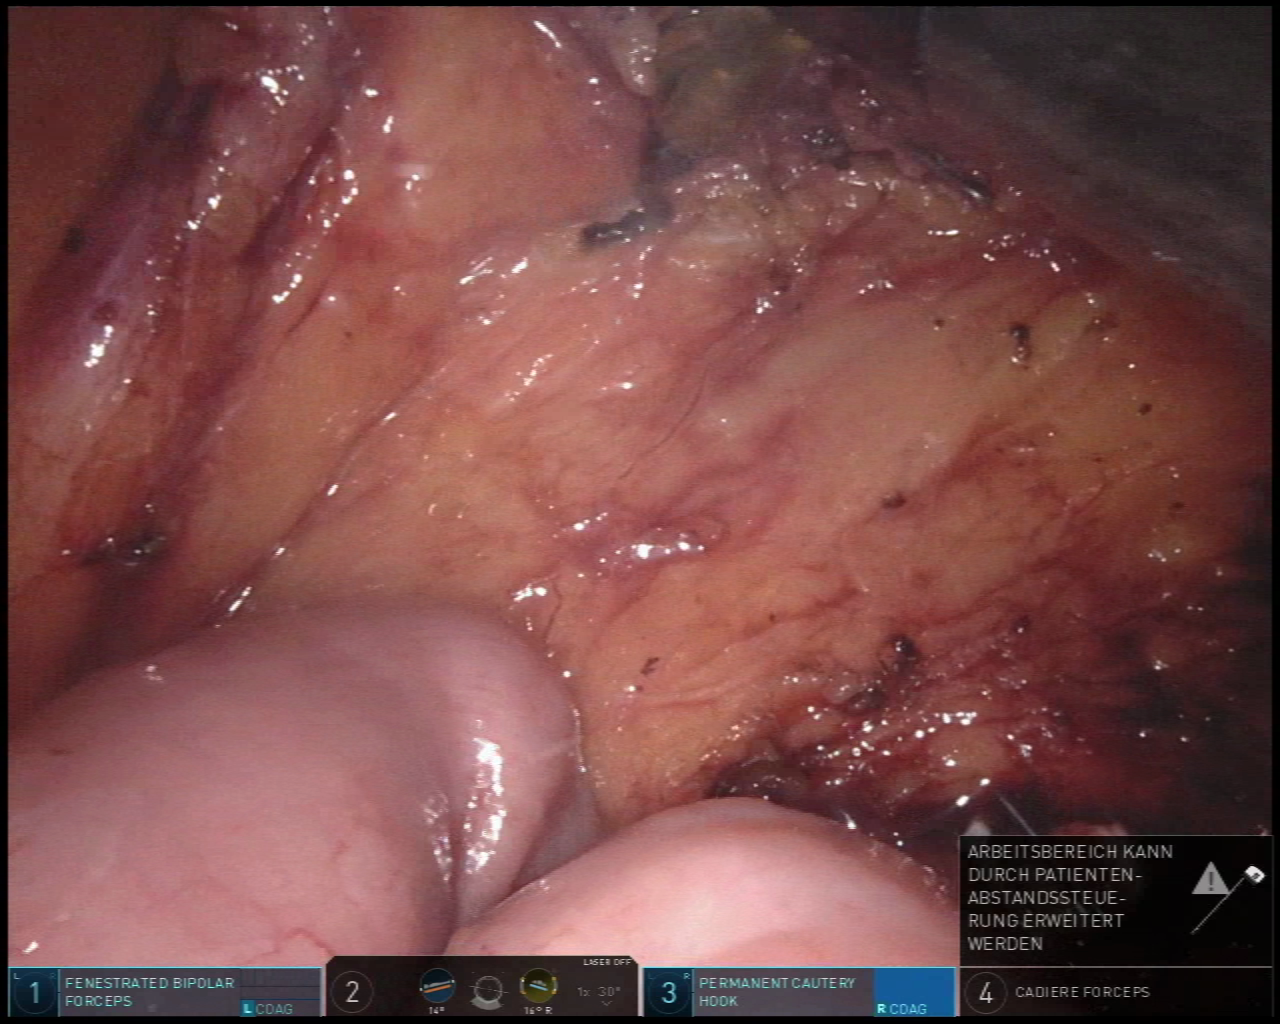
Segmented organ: intestinal_veins
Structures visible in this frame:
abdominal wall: no
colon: no
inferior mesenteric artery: no
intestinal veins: yes
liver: no
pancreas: no
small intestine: yes
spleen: no
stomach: no
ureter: no
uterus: no
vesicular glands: no